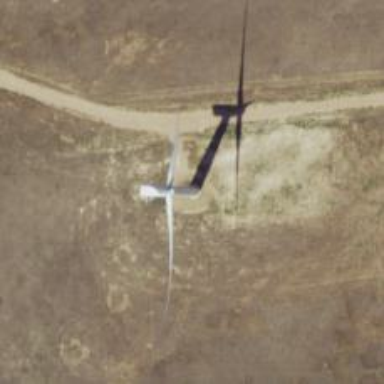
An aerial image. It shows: Wind generator powered by horizontal axis wind turbine.